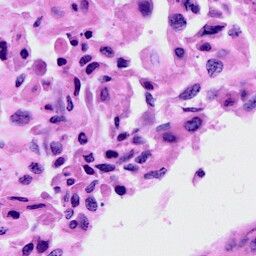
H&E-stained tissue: Cervix